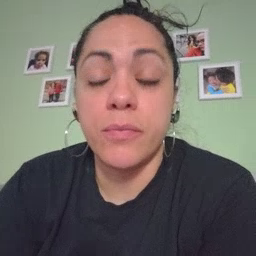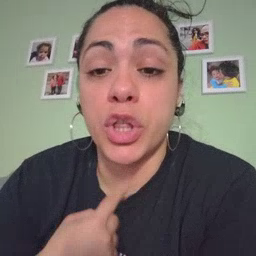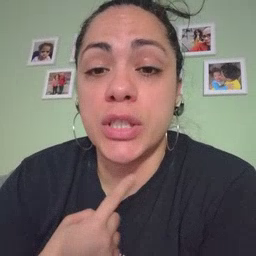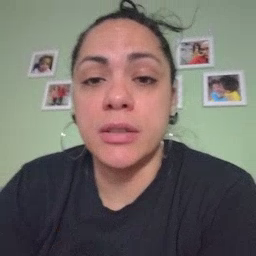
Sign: thirsty